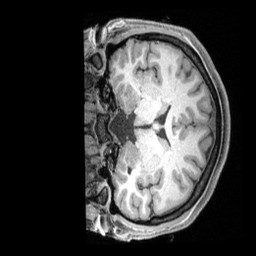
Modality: T1w
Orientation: coronal
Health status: healthy
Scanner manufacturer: siemens
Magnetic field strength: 3 T
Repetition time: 2.4 s
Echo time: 0.00201 s